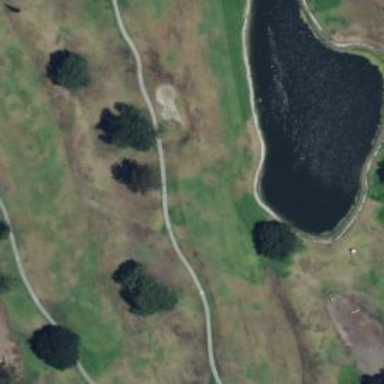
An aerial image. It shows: Golf fairway surrounded by grass.